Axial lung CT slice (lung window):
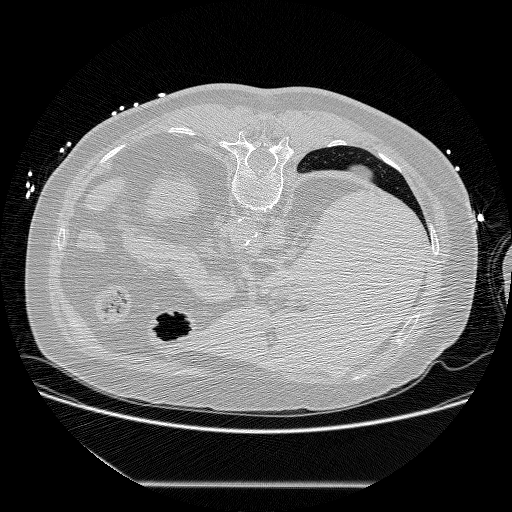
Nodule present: no